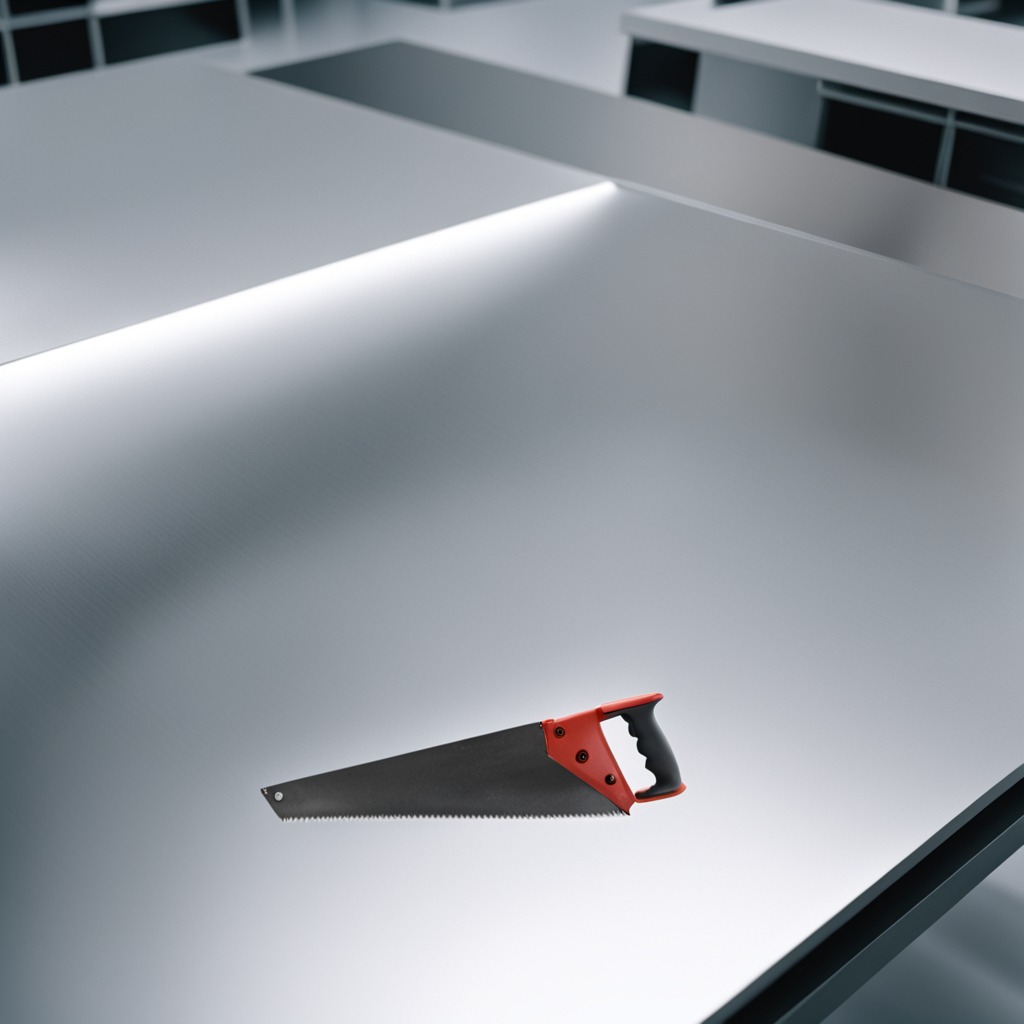
A metal saw is lying on the stainless steel table in a high-end prototyping lab.